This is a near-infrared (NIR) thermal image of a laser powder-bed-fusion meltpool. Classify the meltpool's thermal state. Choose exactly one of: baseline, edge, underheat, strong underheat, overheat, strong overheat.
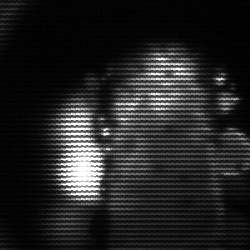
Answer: strong underheat